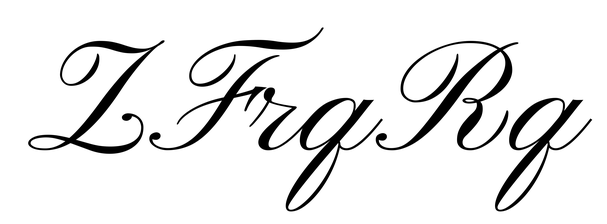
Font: PinyonScript-Regular